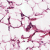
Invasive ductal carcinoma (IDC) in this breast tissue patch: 0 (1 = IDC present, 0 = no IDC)